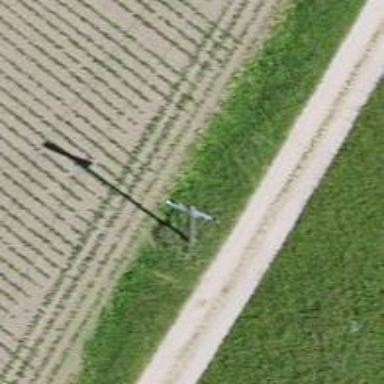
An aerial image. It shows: Power line in the image.